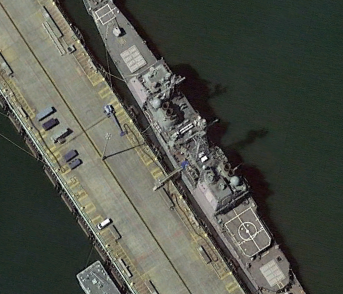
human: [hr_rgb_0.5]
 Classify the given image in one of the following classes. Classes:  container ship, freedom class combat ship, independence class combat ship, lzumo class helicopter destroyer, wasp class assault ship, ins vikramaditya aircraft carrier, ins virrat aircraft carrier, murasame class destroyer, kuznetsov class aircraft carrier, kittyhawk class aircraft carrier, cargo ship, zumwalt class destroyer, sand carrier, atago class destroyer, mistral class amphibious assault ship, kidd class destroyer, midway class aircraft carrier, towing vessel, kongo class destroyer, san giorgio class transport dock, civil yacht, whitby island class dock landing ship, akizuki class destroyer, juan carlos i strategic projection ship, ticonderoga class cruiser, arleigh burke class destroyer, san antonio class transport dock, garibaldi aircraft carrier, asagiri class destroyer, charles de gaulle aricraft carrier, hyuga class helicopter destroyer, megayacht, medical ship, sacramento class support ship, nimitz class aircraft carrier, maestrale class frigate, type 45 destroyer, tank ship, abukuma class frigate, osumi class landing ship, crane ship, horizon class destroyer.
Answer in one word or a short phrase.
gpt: Ticonderoga class cruiser